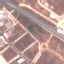
Land use / land cover class: Highway